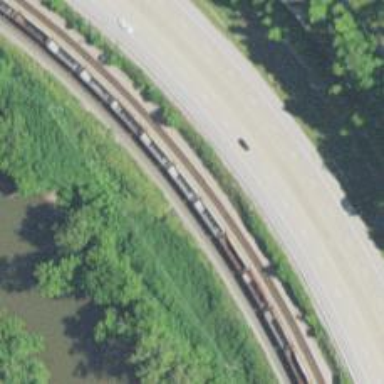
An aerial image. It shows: Railway siding for service.